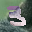
Label: 3